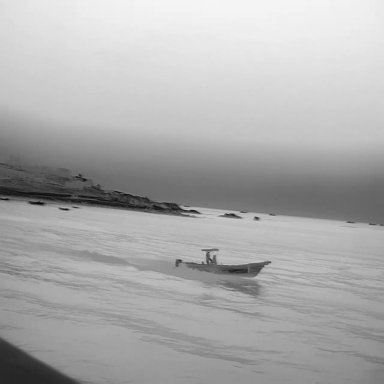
There is a canoe in the infrared image.